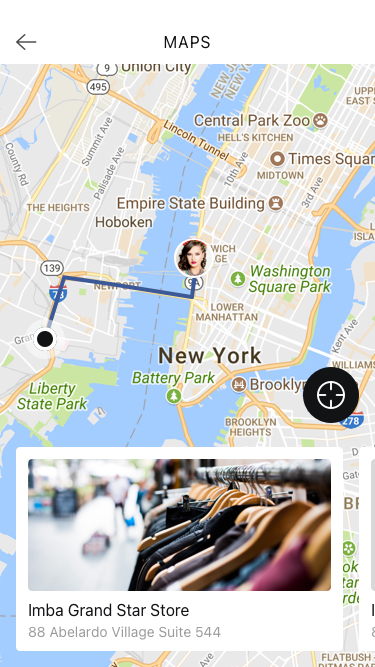
Text in this UI design:
Imba Grand Star Store
88 Abelardo Village Suite 544
Imba Grand Star Store
88 Abelardo Village Suite 544
Maps